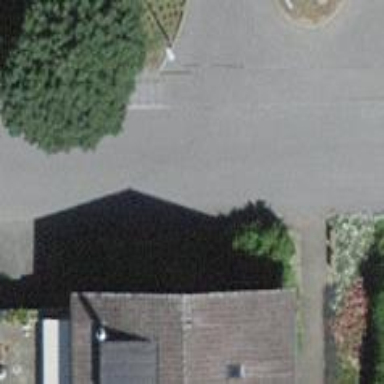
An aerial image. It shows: Residential road with asphalt surface and no sidewalks.